Aerial crown-view tile of a tropical tree (Barro Colorado Island, Panama), acquired 20241112:
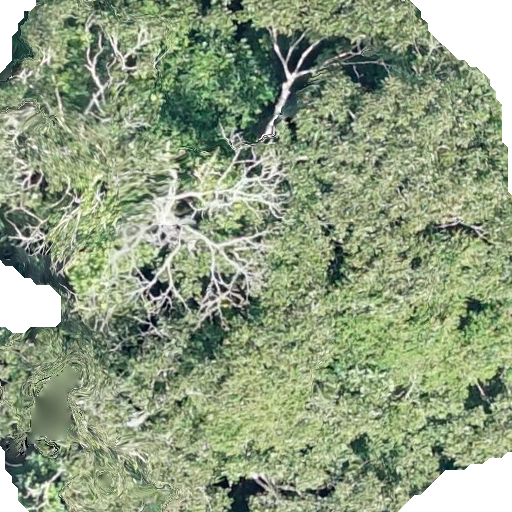
Species: Dipteryx oleifera
GBIF accepted scientific name: Dipteryx oleifera
Crown area: 482.376 m²